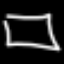
Label: square